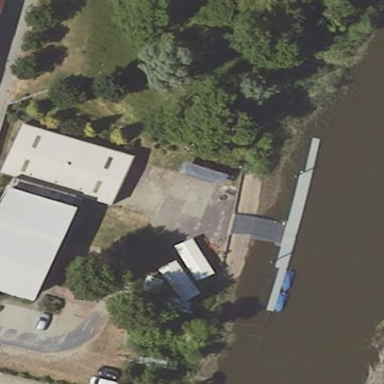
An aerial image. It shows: Sports center dedicated to rowing activities on leisure land.